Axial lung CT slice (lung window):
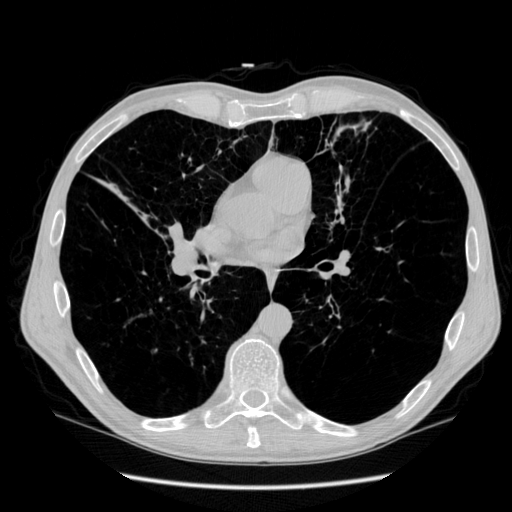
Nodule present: no